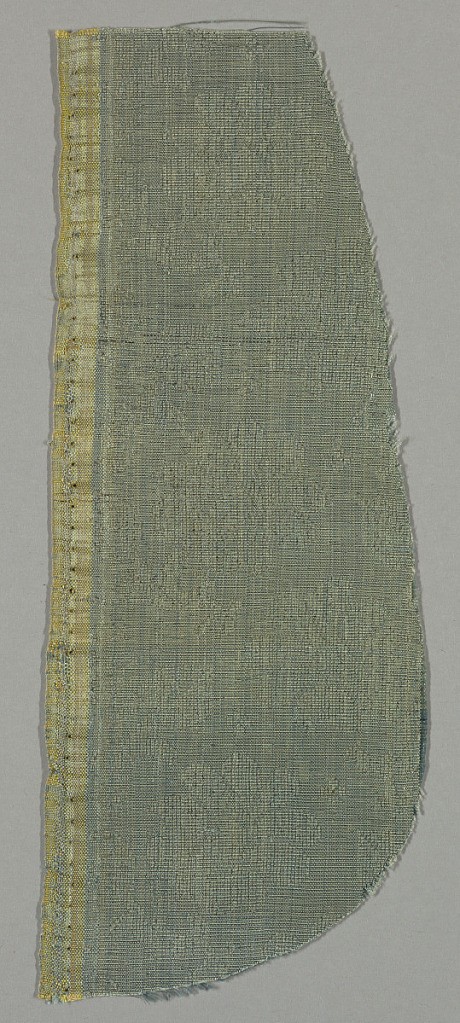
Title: Fragment
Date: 17th century
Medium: silk, metallic Technique: uncut pile in plain weave foundation (velvet) with supplementary silver weft
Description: Light blue velvet with design of conventionalized flowers facing alternately left, then right in alternate rows. In light blue with silver.